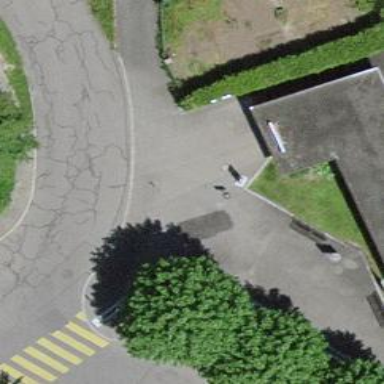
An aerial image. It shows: Sidewalk.